Question: Can anyone point me to a simple CSS drop-down menu code? Everything i seem to find is very overactive in the formatting department, and generally a horizontal list, which is not what i want.

This is my Navbar, i want the last 5 links (clothing, art prints, giclee, films, deals) to drop down from when hovering over the "gallery" link and disappear when onmouseout. Basically to roll out vertically from the word "gallery". These are all hashchange links, formatted by a class and paragraph ids.
Can anyone help with a simple enough code to achieve this? Some webkit effects never hurt anyone too..
Thanks
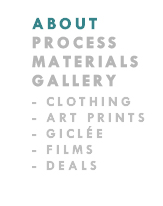
Answer: Check this
# DEMO
I have added two dropdowns in the demo, for "About" and "Products". Below is the HTML and CSS used
'''
<ul class="nav">
<li><a href="">About</a>
<ul>
<li><a href="">A</a></li>
<li><a href="">B</a></li>
<li><a href="">C</a></li>
</ul>
</li>
<li><a href="">New</a></li>
<li><a href="">Contact</a></li>
<li><a href="">Products</a>
<ul>
<li><a href="">A</a></li>
<li><a href="">B</a></li>
<li><a href="">C</a></li>
</ul>
</li>
</ul>
'''
CSS
'''
ul{
list-style:none;
padding-left:0;
}
ul > li{
position:relative;
}
a{
text-decoration:none;
color:lightgreen;
}
ul > li > a{
font-size:20px;
}
ul ul{
display:none;
position:absolute;
top:100%;
padding:5px 10px;
background-color:#ccc;
z-index:2;
list-style:none;
}
ul ul a{
color:white;
}
'''